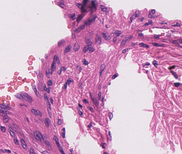
Tumor epithelial tissue: no
Tumor-associated stroma tissue: yes
Normal tissue: no